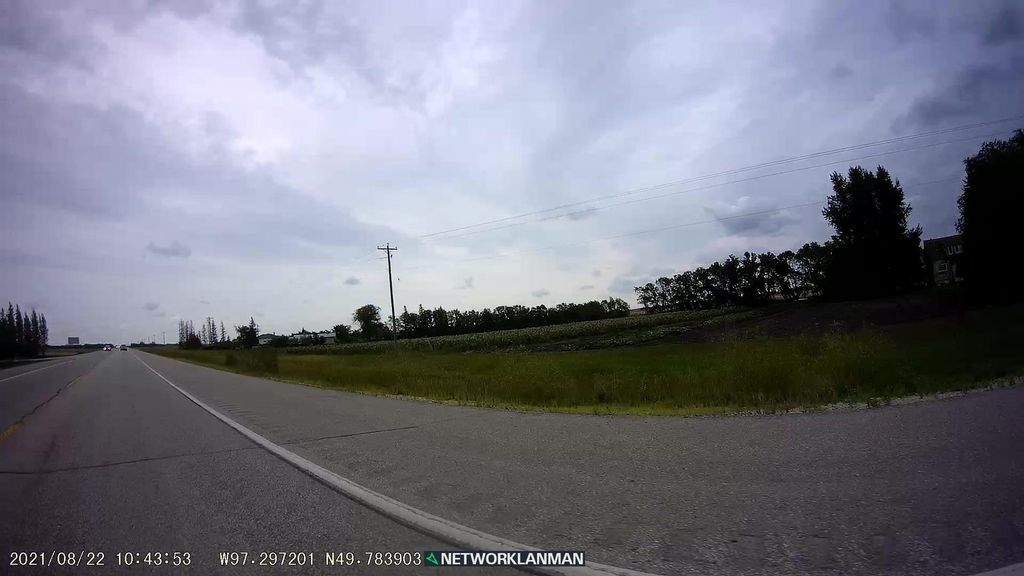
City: winnipeg